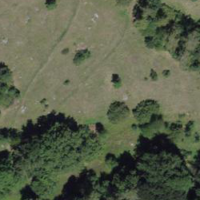
EUNIS habitat code: 23
Species observed at this site:
Polygonia c-album
Lysandra bellargus
Phoenicurus phoenicurus
Aquila chrysaetos